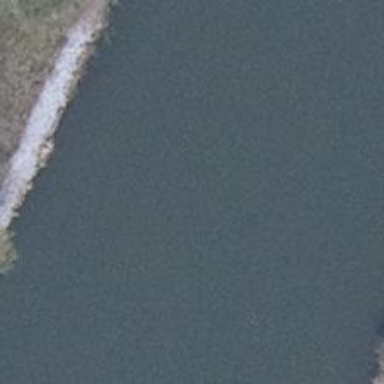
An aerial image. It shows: River with riverbank.